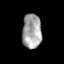
Tissue: skin
Cell type: Fibroblasts
Senescence score: 0.7055
Nuclear area (px): 651
Mean DAPI intensity: 164.214